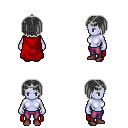
a pixel art fantasy rpg character, female body template, dark elf, purple skin, red cape, magenta pants, gray pageboy hairstyle, silver tiara, maroon shoes, four views (front, back, left, right), 2x2 character sprite sheet, small pixel art, hard edges, no anti-aliasing